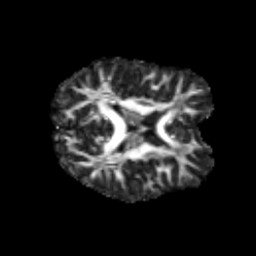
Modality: FA
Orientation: axial
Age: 21
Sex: male
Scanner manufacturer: siemens
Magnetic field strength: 3 T
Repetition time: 3.5 s
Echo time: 0.125 s